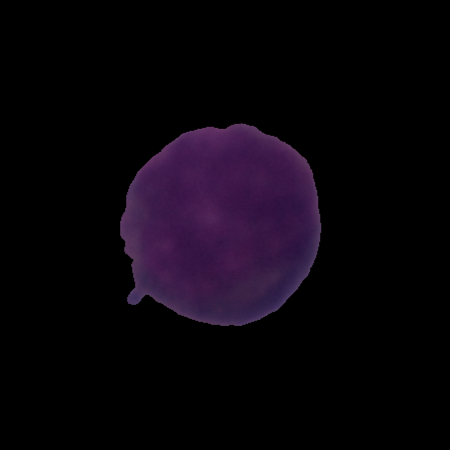
Label: cancer